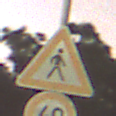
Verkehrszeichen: FussgaengerLinks
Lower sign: Geschwindigkeit40
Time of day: Night
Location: Outdoor (Suburban)
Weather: Clear
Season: NotSpecified
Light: Artificial